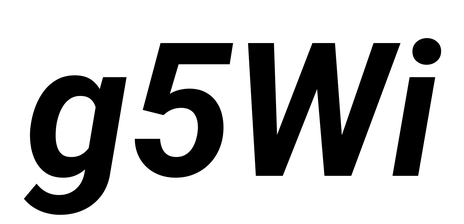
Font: Roboto-Italic_Bold_Italic